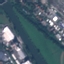
Land use / land cover class: River